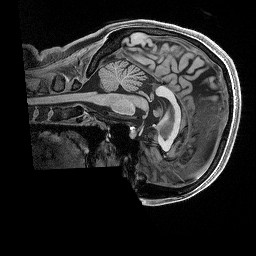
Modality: T1w
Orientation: sagittal
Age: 26
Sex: female
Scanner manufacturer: siemens
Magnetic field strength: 3 T
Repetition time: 2.5 s
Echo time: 0.00296 s